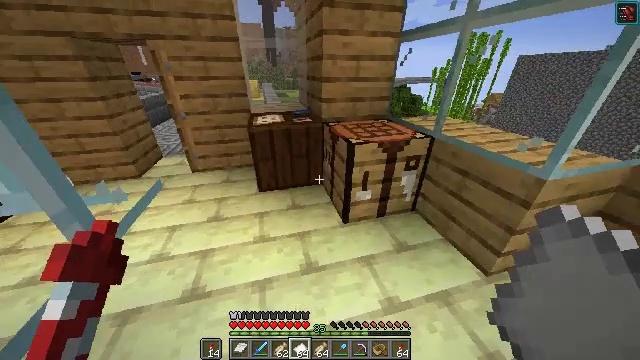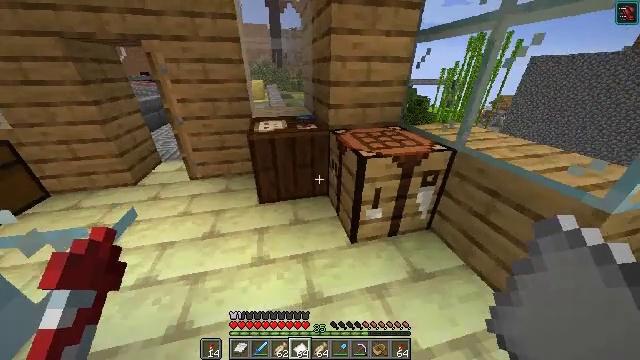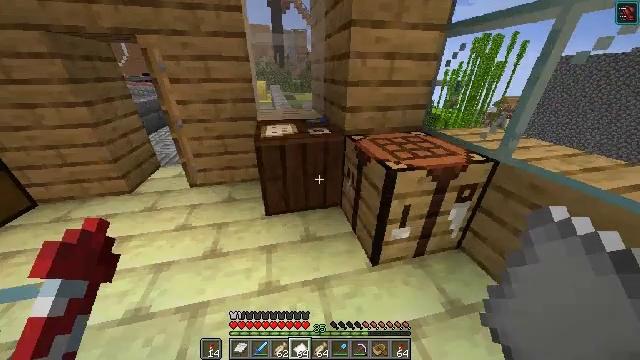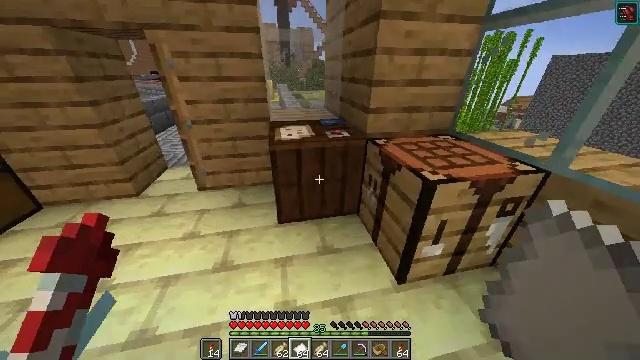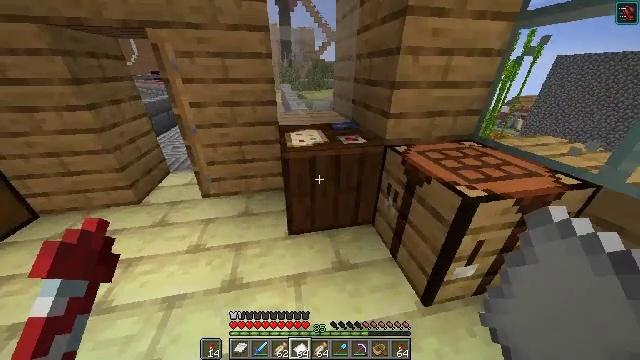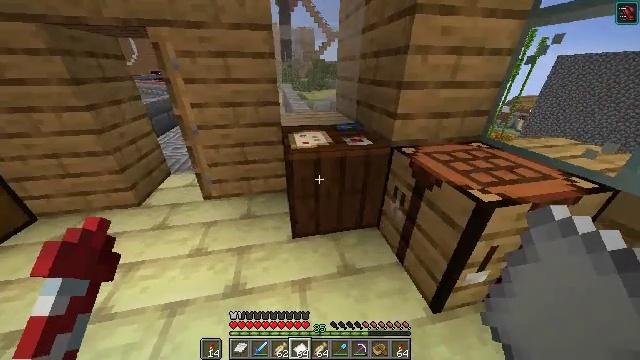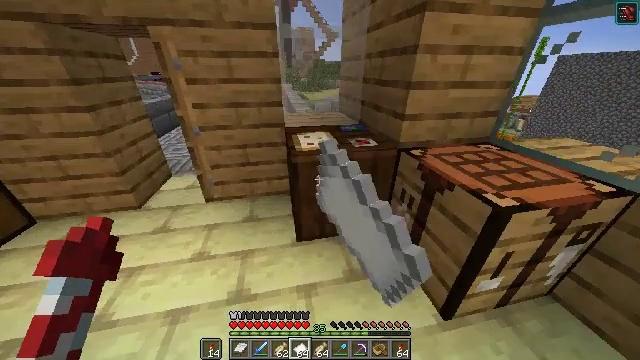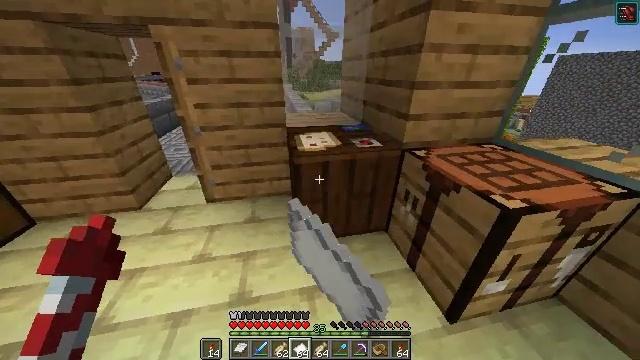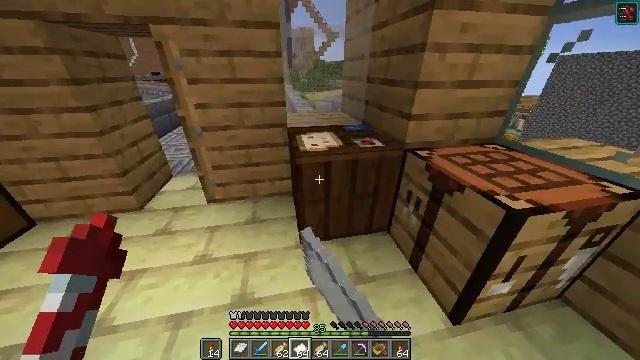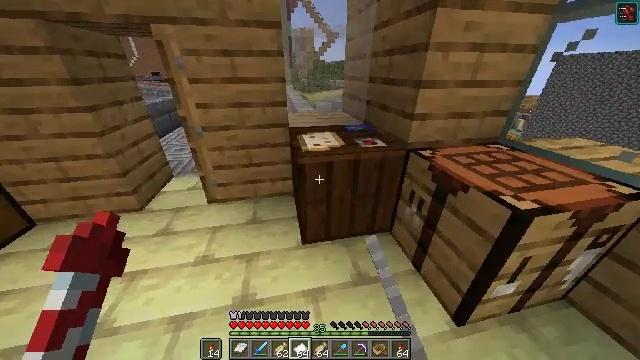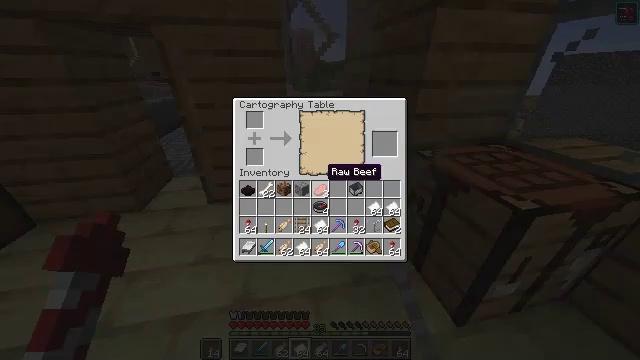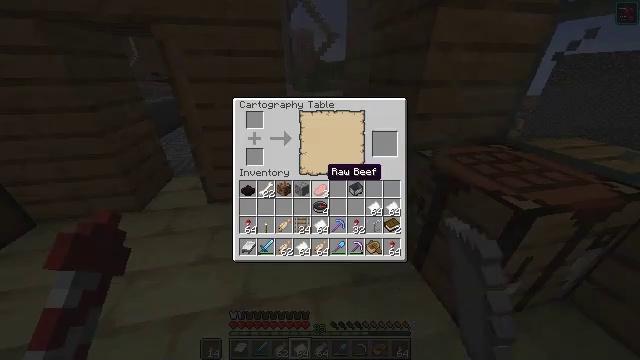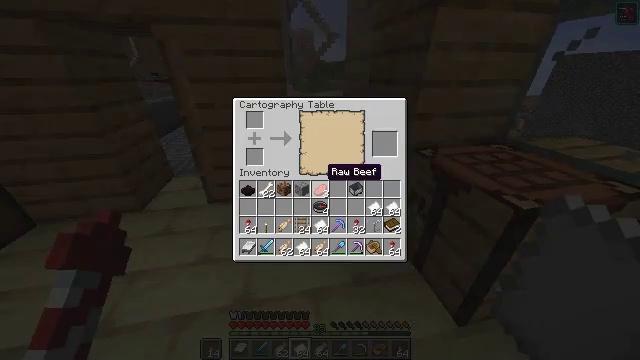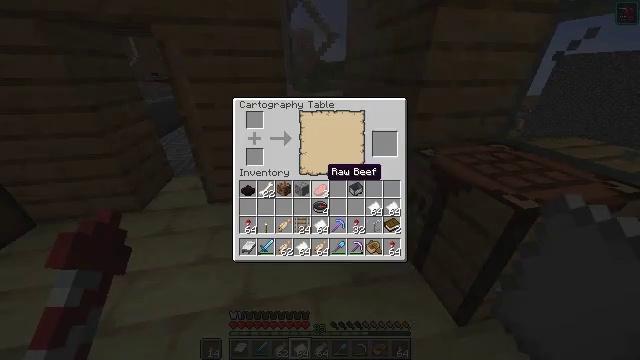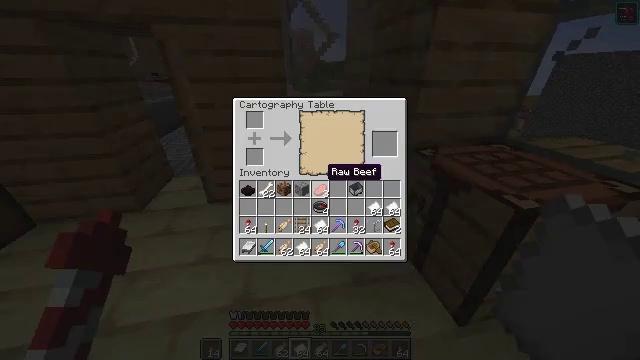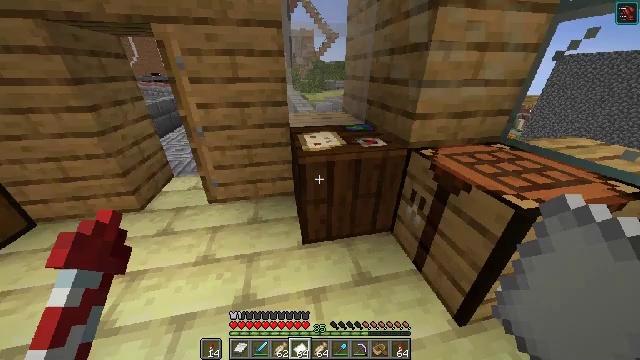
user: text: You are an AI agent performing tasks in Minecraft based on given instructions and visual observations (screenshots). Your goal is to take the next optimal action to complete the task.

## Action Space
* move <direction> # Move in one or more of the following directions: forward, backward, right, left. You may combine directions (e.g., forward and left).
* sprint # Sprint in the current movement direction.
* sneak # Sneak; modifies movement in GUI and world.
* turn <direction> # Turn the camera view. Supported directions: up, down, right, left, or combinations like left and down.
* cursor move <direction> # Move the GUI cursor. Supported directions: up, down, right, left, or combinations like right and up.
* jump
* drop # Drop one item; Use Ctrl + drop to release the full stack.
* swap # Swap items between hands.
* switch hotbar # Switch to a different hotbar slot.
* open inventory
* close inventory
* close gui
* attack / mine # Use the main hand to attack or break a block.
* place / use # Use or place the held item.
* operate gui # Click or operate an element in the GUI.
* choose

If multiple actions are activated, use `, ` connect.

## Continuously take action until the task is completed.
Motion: motion action
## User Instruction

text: Use paper and a compass to craft a map.
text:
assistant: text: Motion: move forward and move left, turn left
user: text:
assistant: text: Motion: move forward and move left
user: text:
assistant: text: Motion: move forward and move left, turn left
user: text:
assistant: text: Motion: no_op
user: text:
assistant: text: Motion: use / place
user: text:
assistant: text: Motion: use / place
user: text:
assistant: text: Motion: no_op
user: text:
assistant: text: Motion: no_op
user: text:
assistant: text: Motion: no_op
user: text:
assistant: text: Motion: open gui
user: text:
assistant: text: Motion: no_op
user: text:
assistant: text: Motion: no_op
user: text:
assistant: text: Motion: no_op
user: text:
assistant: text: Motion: no_op
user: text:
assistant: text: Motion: no_op
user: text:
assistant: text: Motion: close gui
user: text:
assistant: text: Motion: turn right, open inventory
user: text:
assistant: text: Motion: turn right and down
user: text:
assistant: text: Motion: turn right and down
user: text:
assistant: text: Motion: use / place
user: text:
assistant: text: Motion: use / place
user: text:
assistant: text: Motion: no_op
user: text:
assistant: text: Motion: no_op
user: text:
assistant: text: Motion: no_op
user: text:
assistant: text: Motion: no_op
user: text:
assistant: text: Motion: no_op
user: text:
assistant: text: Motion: no_op
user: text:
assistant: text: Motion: cursor move right and down
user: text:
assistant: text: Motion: no_op
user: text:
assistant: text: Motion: sneak, cursor move right and down